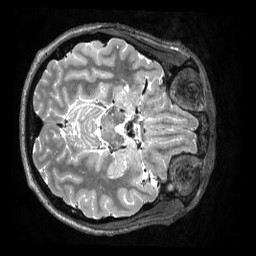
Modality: T2w
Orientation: axial
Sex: male
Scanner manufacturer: siemens
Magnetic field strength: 3 T
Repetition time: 3.2 s
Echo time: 0.563 s